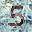
Label: 5